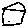
Label: house